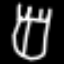
Label: fork